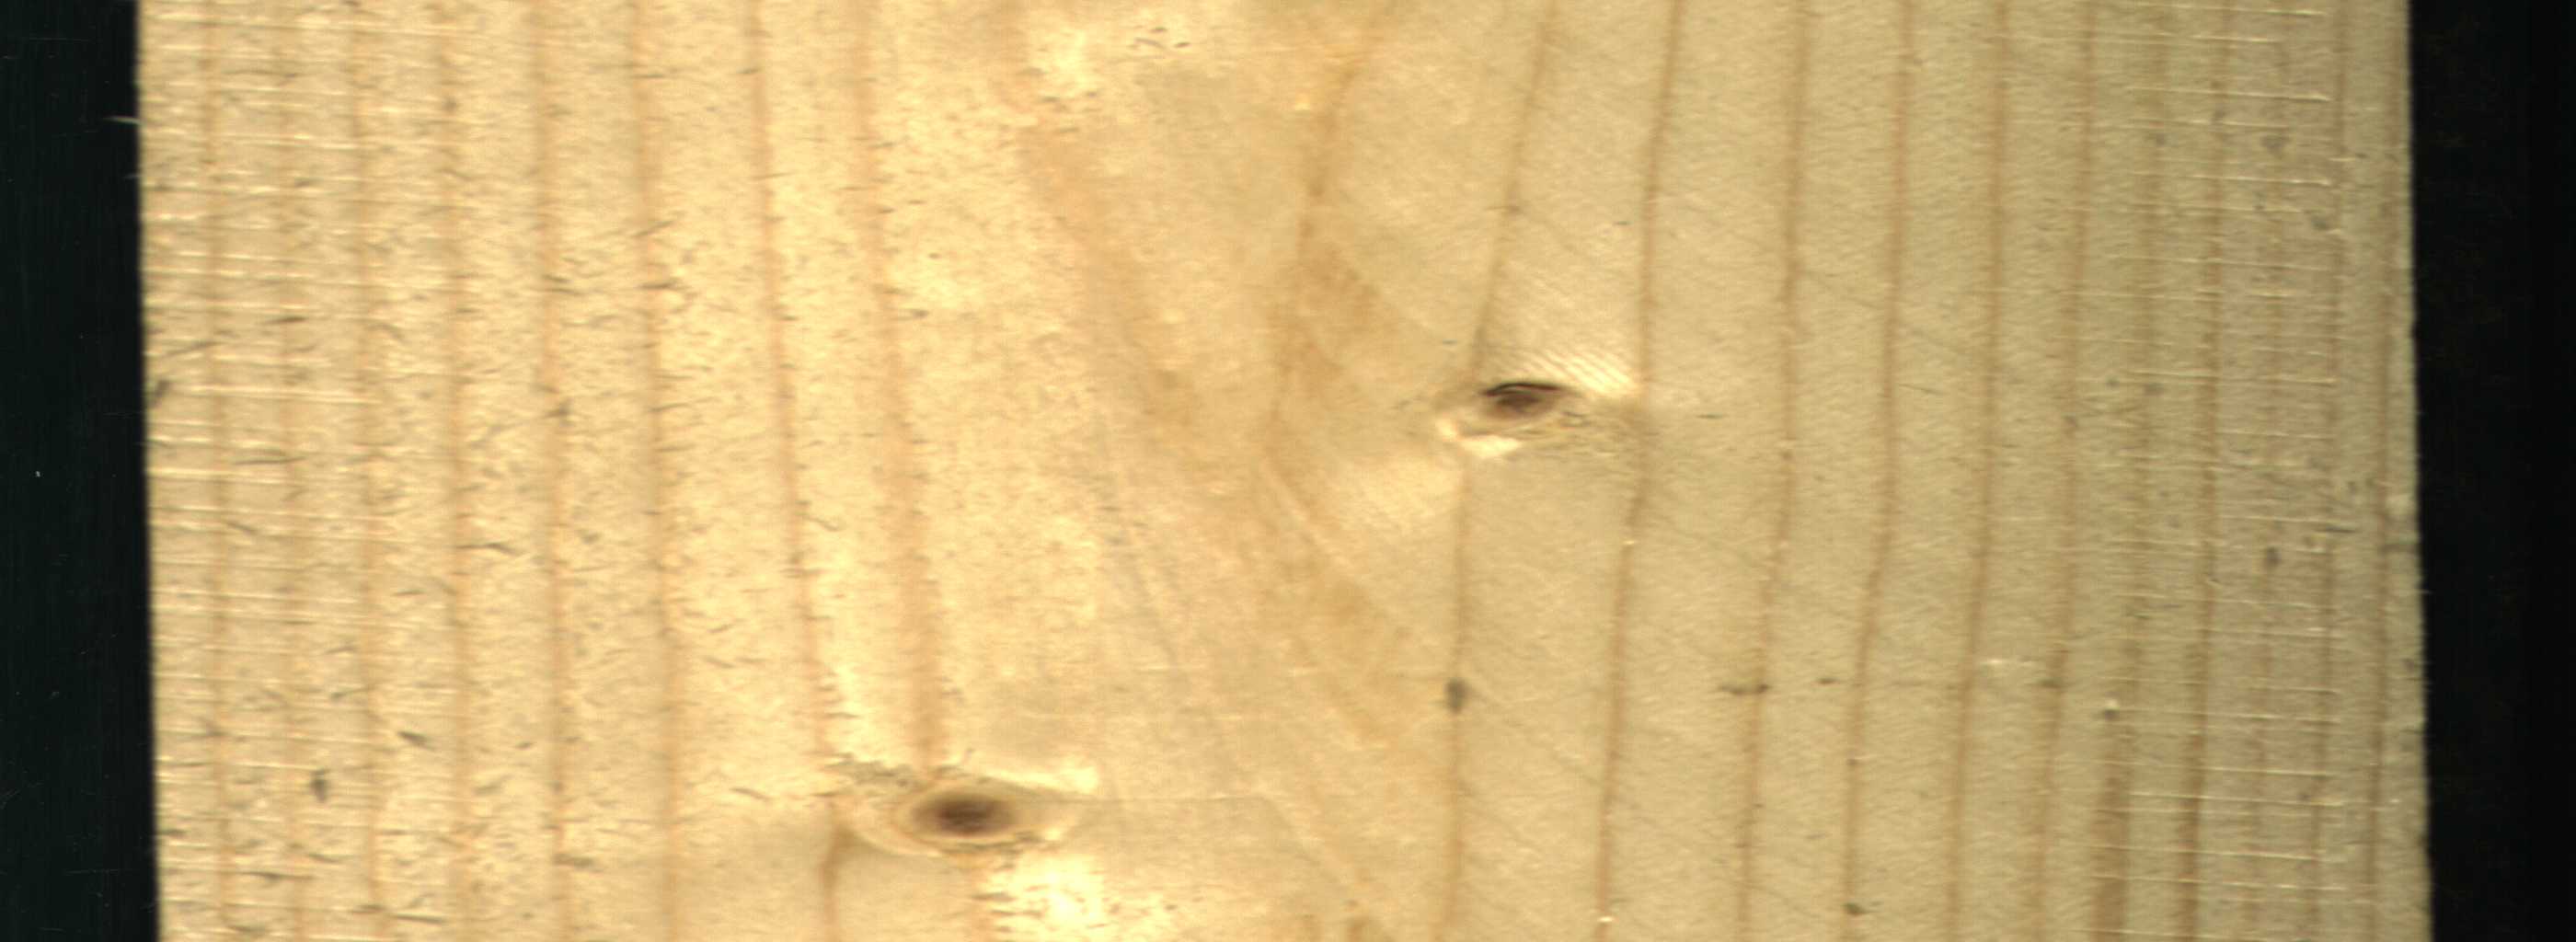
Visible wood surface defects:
Live_Knot
Live_Knot